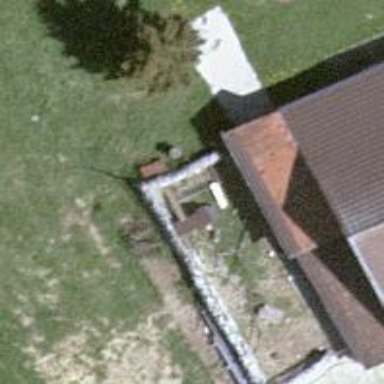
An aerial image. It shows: Wall is shown in the image.